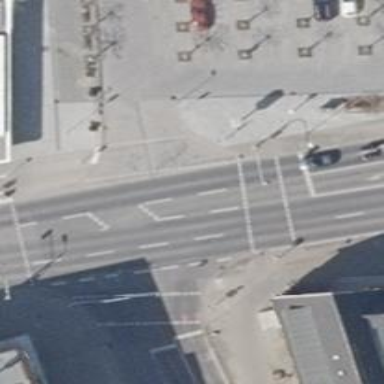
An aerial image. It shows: Asphalt road with primary classification. There are sidewalks on both sides and cycle track on the left.